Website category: book
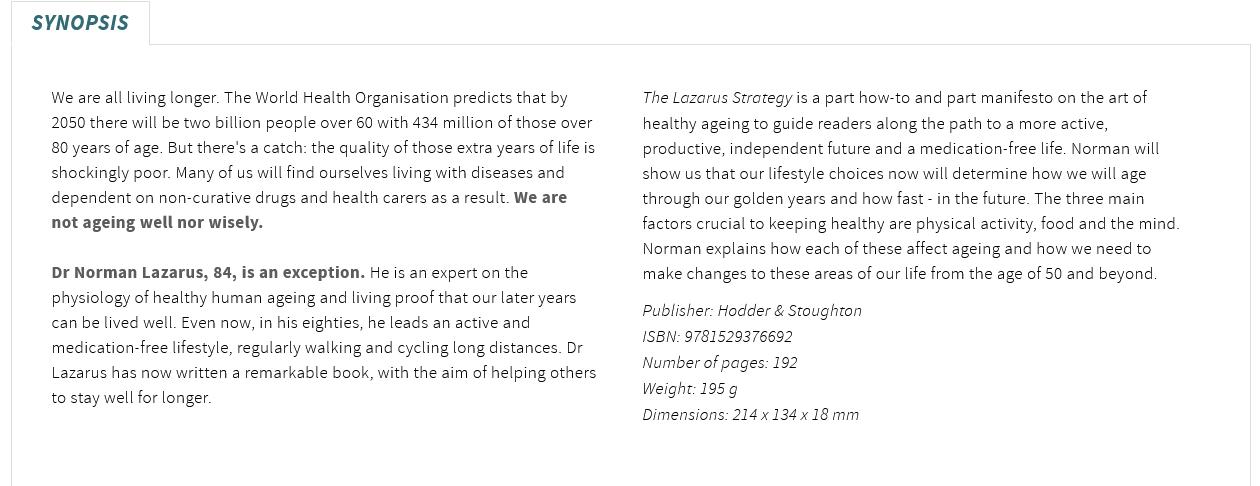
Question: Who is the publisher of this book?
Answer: Hodder & Stoughton

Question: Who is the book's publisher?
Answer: Hodder & Stoughton

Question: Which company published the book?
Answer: Hodder & Stoughton

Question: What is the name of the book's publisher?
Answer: Hodder & Stoughton

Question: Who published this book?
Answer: Hodder & Stoughton

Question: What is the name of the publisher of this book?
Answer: Hodder & Stoughton

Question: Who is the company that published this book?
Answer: Hodder & Stoughton

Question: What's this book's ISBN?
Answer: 9781529376692

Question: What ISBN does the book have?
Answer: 9781529376692

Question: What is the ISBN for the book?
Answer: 9781529376692

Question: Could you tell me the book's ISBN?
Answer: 9781529376692

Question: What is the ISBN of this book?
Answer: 9781529376692

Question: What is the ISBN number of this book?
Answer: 9781529376692

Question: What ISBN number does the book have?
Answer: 9781529376692

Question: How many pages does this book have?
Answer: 192

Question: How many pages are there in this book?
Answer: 192

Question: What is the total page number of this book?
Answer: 192

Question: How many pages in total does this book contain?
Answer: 192

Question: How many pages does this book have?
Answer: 192

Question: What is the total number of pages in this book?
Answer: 192

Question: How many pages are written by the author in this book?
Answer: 192

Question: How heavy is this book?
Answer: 195 g

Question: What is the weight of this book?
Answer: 195 g

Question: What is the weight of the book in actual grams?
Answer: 195 g

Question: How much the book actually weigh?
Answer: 195 g

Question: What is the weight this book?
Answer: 195 g

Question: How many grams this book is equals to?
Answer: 195 g

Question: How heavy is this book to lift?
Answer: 195 g

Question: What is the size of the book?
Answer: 214 x 134 x 18 mm

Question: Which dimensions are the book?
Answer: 214 x 134 x 18 mm

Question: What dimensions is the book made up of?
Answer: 214 x 134 x 18 mm

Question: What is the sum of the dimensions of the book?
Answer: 214 x 134 x 18 mm

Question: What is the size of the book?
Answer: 214 x 134 x 18 mm

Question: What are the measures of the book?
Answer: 214 x 134 x 18 mm

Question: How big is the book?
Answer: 214 x 134 x 18 mm